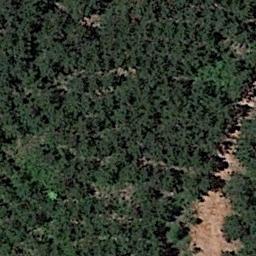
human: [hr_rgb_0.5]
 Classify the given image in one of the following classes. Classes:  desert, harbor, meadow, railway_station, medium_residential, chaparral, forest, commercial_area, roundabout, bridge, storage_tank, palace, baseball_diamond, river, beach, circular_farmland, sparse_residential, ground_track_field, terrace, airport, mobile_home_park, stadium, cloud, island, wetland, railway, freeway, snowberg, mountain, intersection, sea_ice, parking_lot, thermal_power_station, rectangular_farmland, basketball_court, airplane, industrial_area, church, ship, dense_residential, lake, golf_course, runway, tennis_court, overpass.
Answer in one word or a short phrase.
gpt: forest